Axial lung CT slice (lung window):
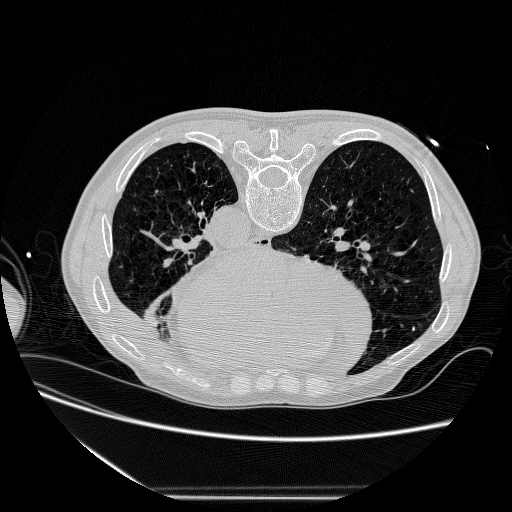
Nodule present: no